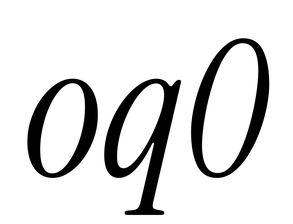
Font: InstrumentSerif-Italic